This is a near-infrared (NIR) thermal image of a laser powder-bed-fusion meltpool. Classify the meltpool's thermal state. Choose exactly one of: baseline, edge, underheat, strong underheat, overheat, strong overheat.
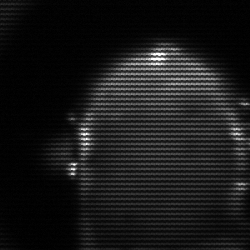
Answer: baseline